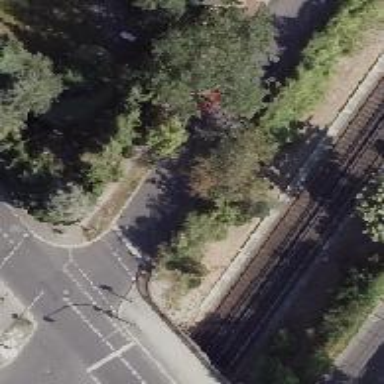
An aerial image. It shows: Road with traffic signals for signaling.